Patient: sex F, age 47
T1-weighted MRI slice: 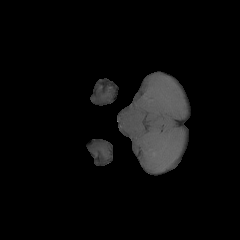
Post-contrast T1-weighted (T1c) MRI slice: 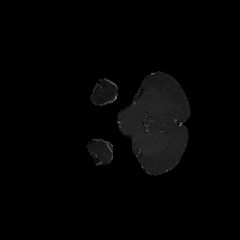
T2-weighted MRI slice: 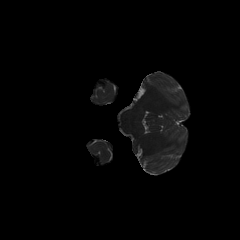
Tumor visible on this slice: no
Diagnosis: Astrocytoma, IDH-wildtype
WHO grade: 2